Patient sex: M
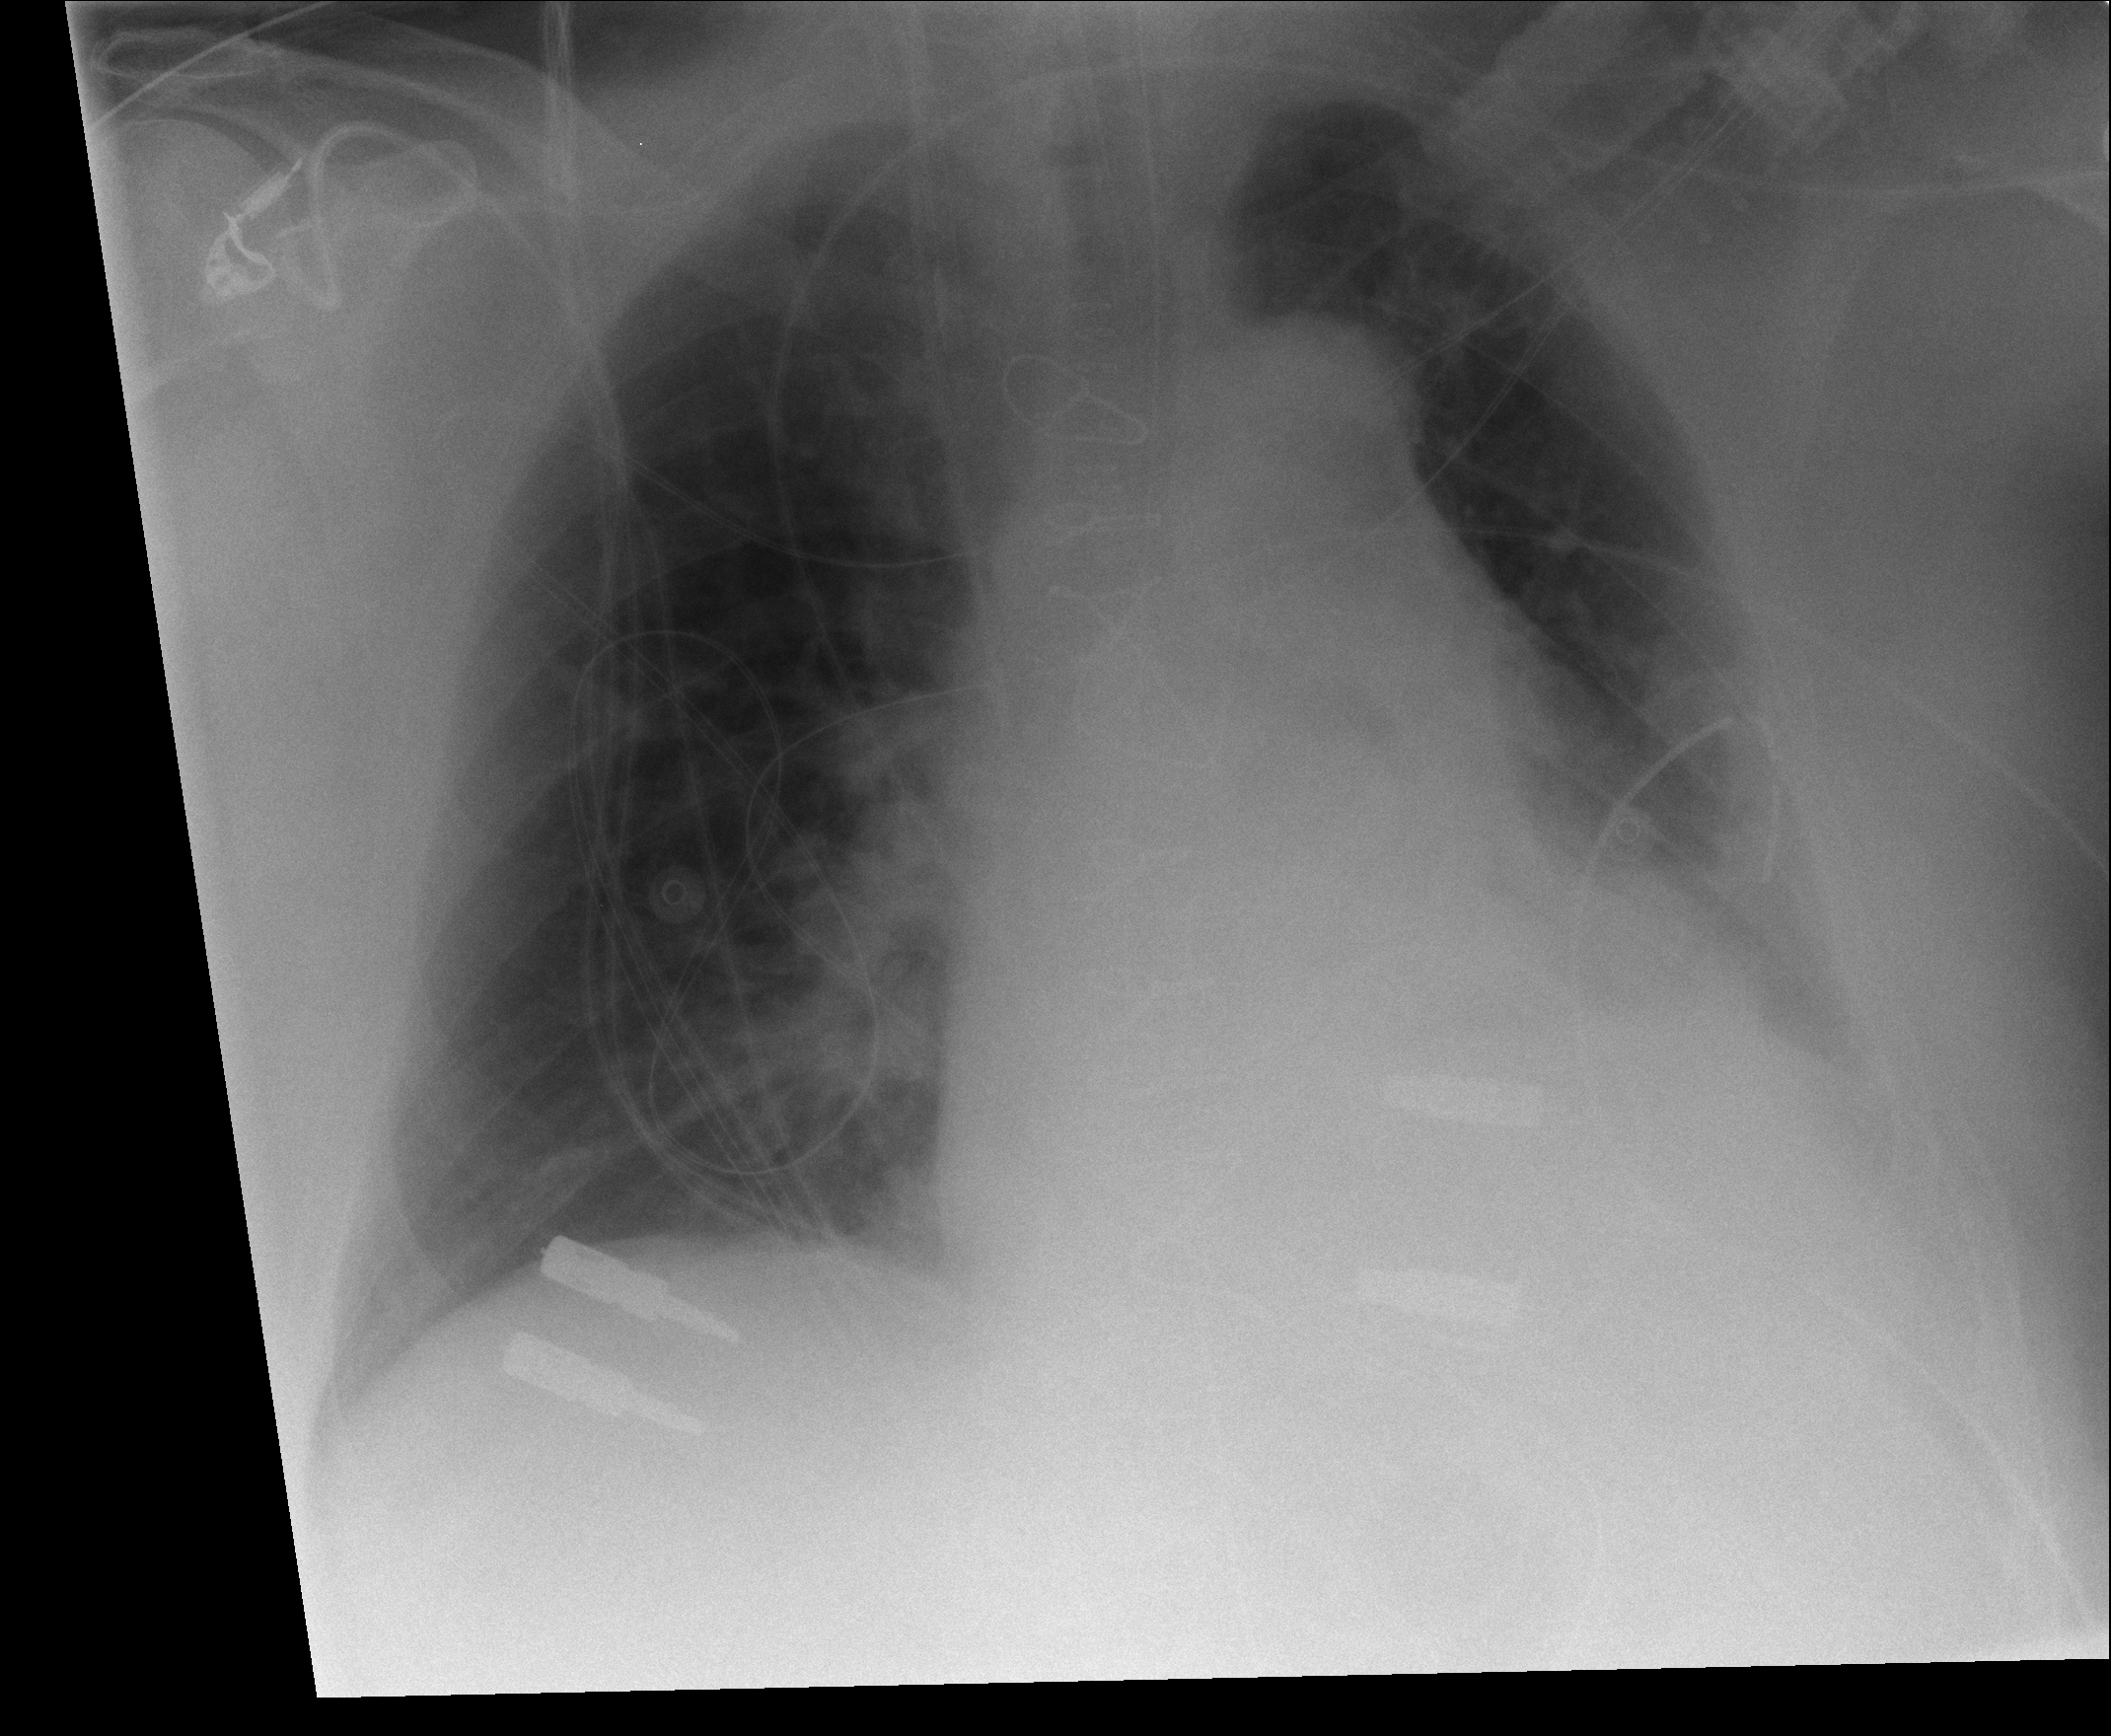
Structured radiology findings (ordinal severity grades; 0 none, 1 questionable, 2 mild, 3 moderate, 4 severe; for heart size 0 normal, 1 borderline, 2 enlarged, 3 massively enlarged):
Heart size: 2
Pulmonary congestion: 0
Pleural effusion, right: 0
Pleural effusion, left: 2
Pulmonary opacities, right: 0
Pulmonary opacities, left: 0
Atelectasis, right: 0
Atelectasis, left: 0